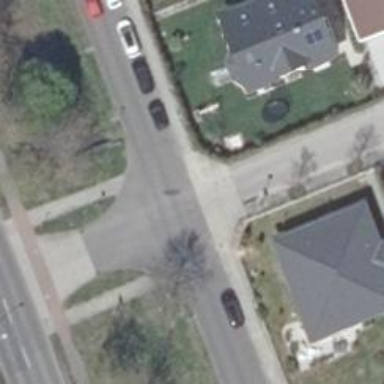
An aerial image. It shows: Residential road with asphalt surface.